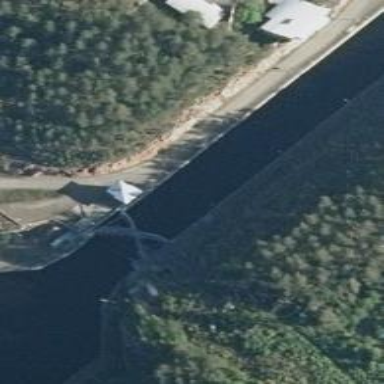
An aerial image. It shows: Lock gate on waterway.